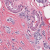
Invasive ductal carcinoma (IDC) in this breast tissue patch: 1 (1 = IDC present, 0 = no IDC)